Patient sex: F
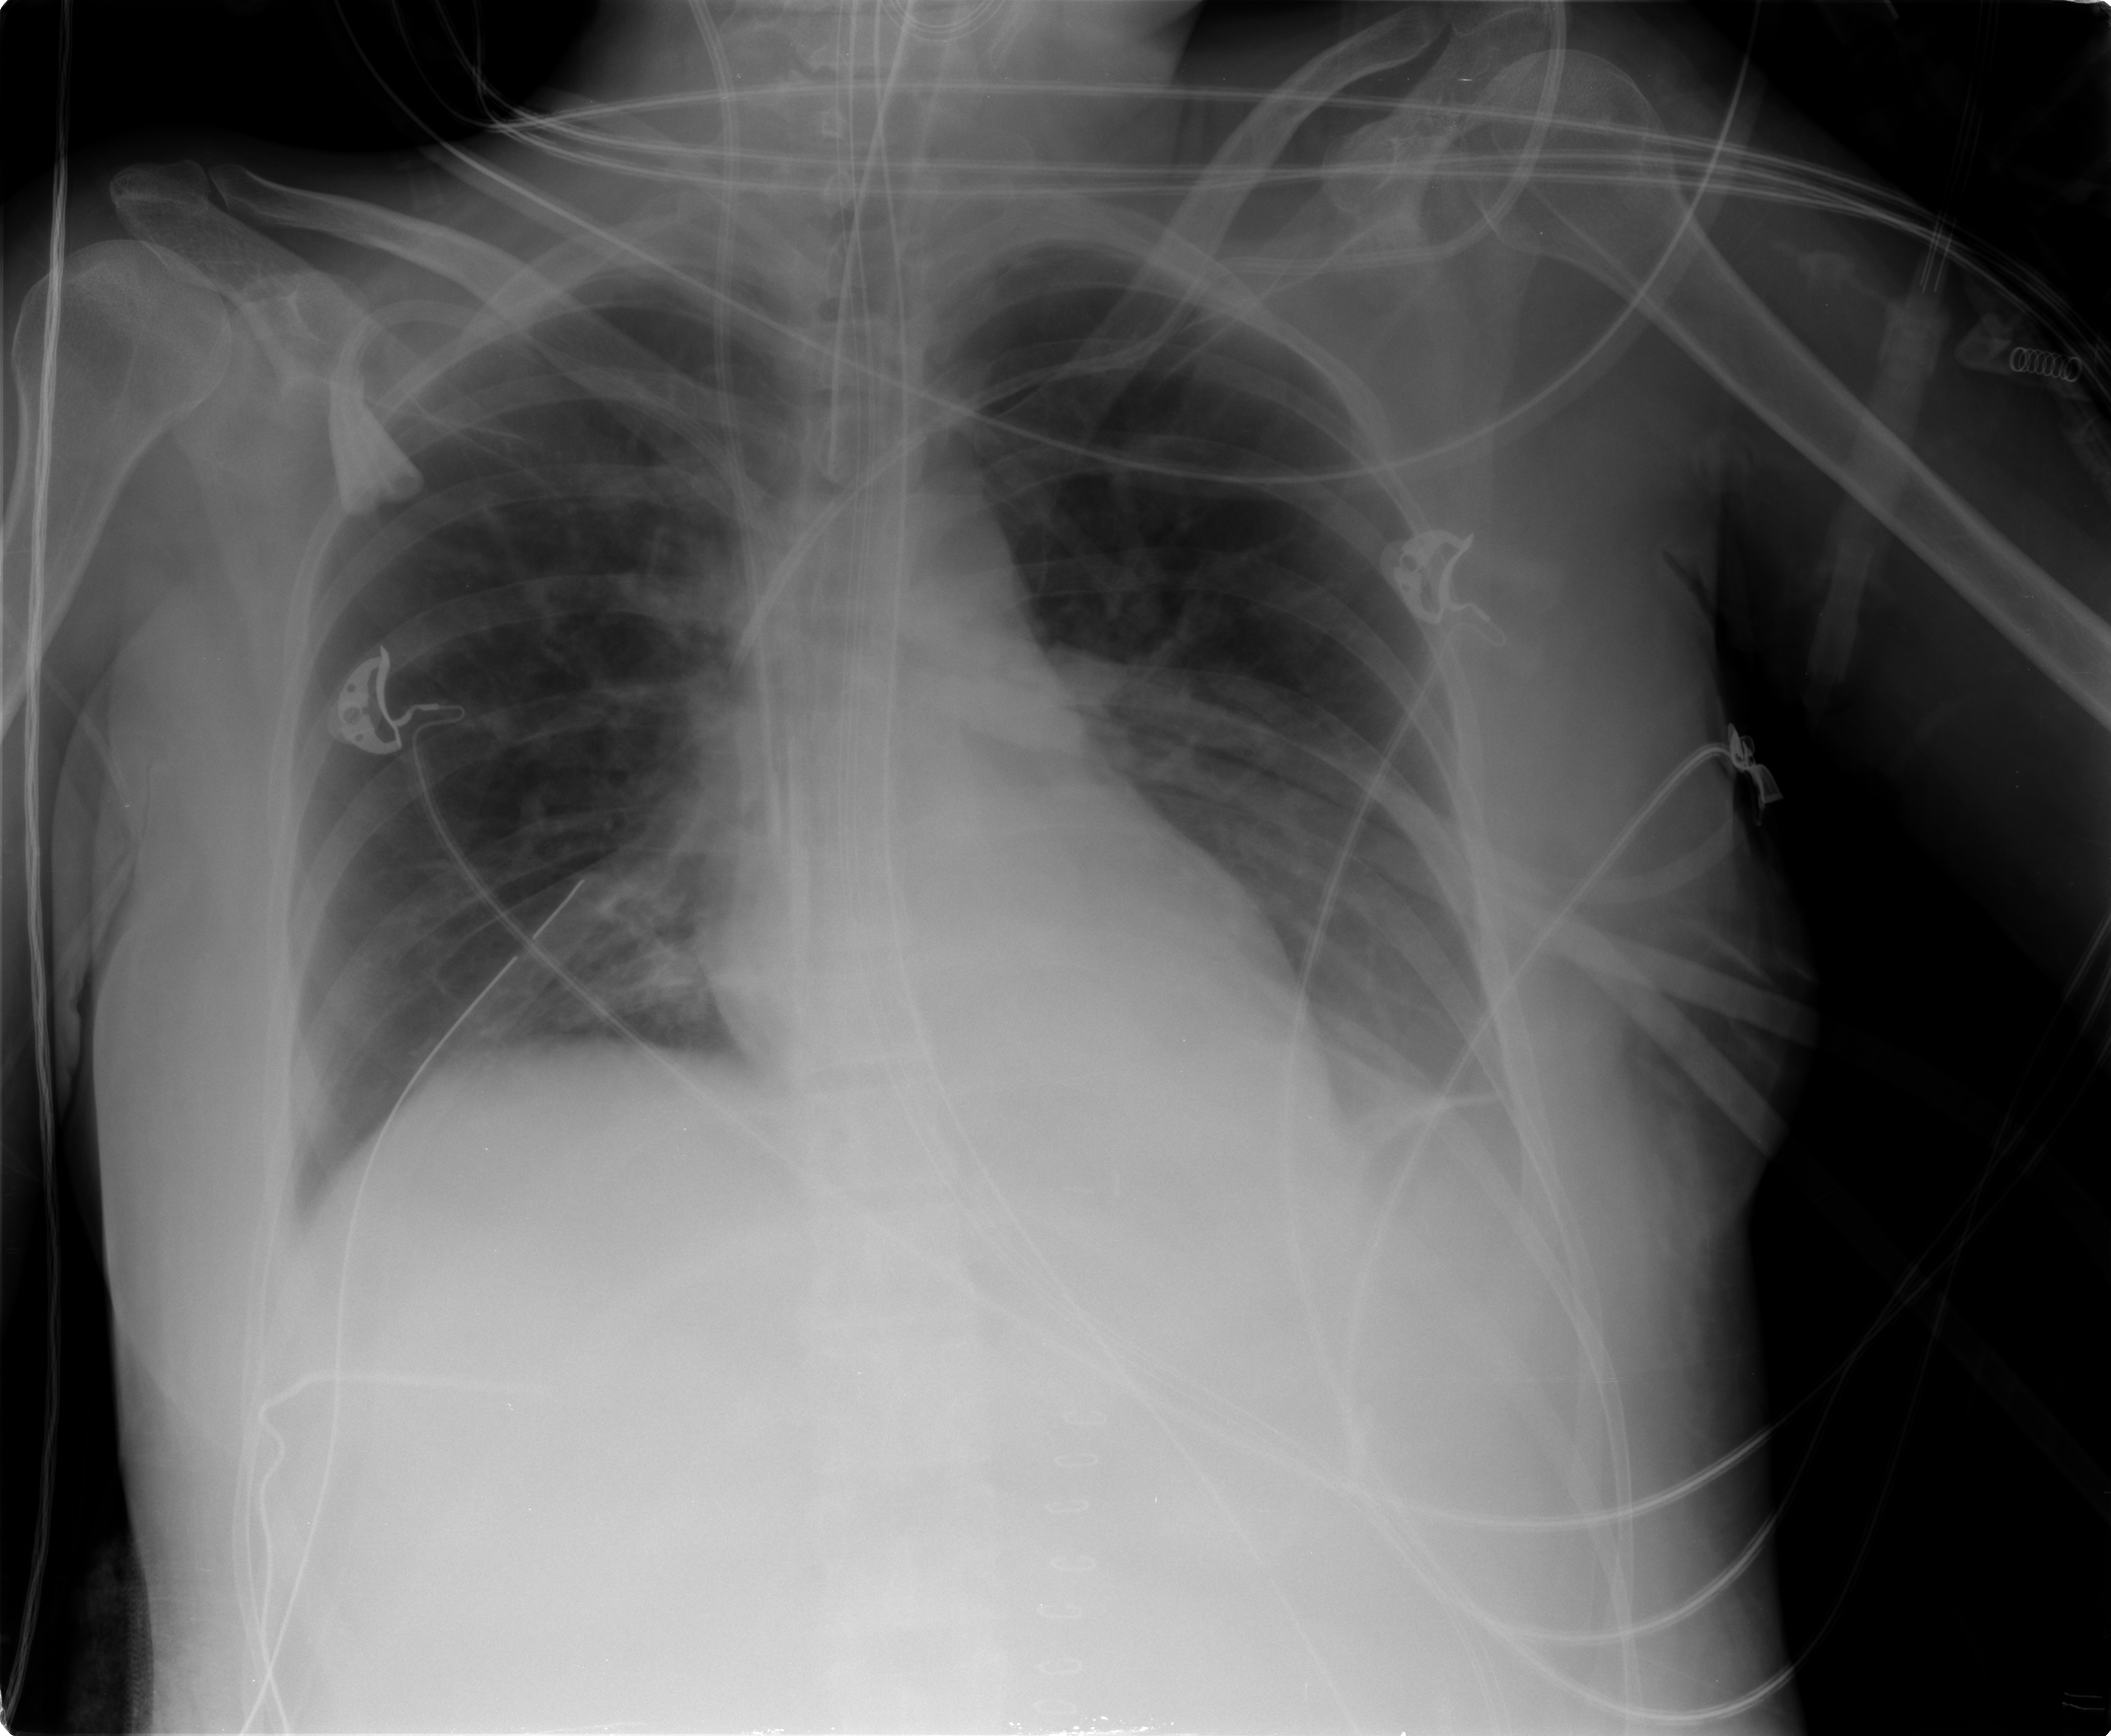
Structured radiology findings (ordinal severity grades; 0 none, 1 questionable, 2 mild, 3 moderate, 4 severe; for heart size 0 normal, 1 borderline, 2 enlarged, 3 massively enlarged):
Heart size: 0
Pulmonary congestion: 2
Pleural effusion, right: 1
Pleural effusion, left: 1
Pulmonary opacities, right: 0
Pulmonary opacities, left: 0
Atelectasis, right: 2
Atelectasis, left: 2